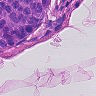
Metastatic tissue present: yes